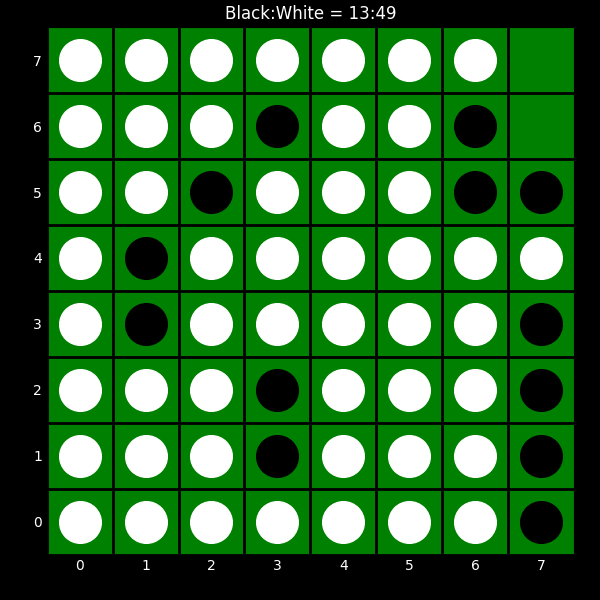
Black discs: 13
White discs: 49